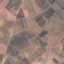
Land use / land cover class: PermanentCrop